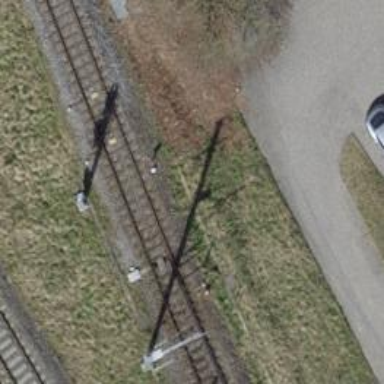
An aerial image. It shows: Single-track electrified railway with contact line.